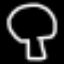
Label: mushroom